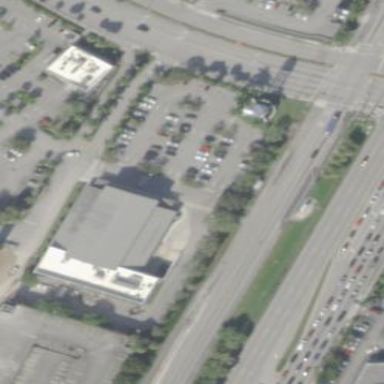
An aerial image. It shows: Supermarket located in building.